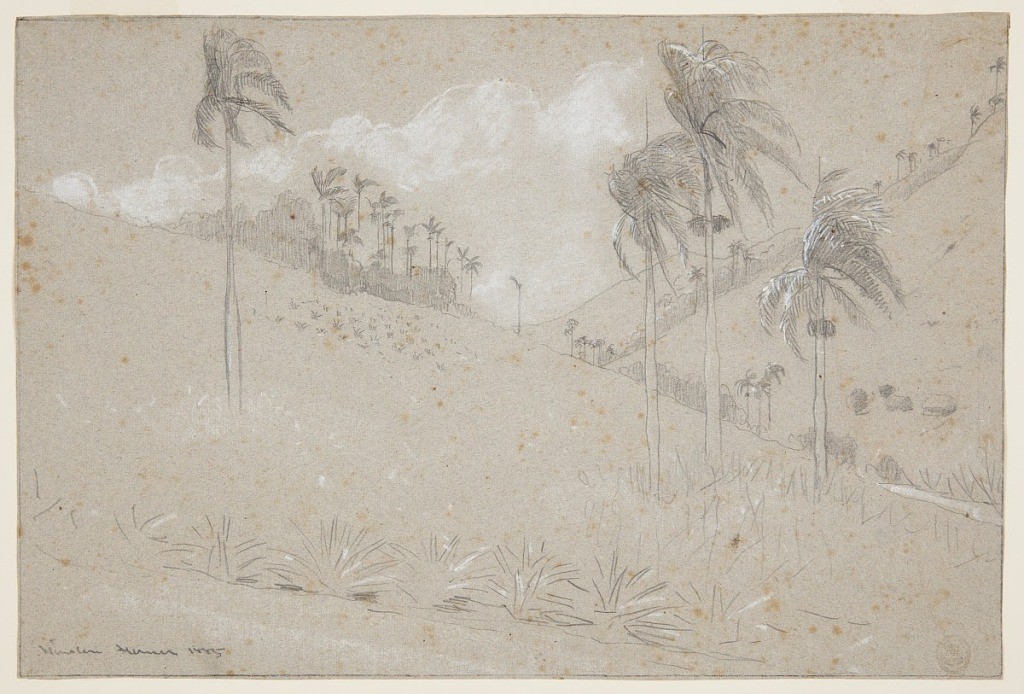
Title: Cuban Hillside
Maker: Winslow Homer, American, 1836–1910
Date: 1885
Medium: Graphite, chalk, brush and gouache on wove paper, mounted on cold-pressed paper
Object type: Drawing
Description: View of a valley with scattered palms and a row of maguey in the foreground.